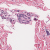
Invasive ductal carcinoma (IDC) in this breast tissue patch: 0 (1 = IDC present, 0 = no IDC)